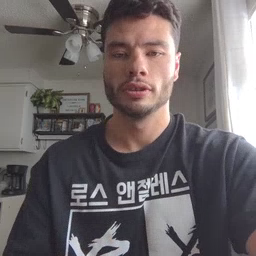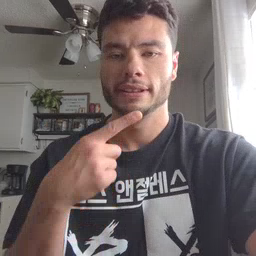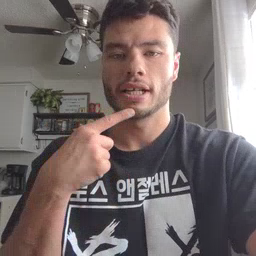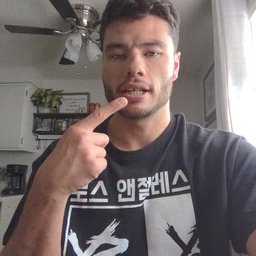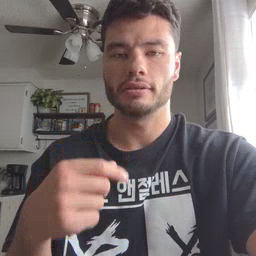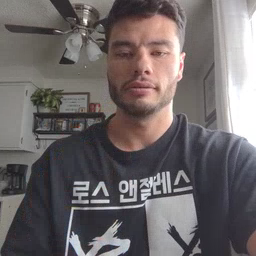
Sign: say